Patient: sex M, age 72
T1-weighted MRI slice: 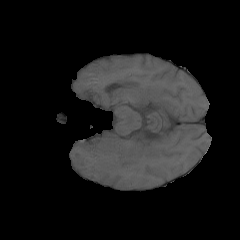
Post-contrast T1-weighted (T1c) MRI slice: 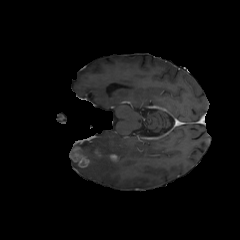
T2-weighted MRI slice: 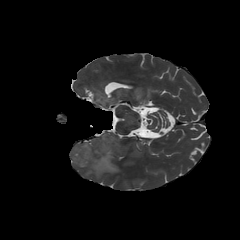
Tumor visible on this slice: yes
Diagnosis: Glioblastoma, IDH-wildtype
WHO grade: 4